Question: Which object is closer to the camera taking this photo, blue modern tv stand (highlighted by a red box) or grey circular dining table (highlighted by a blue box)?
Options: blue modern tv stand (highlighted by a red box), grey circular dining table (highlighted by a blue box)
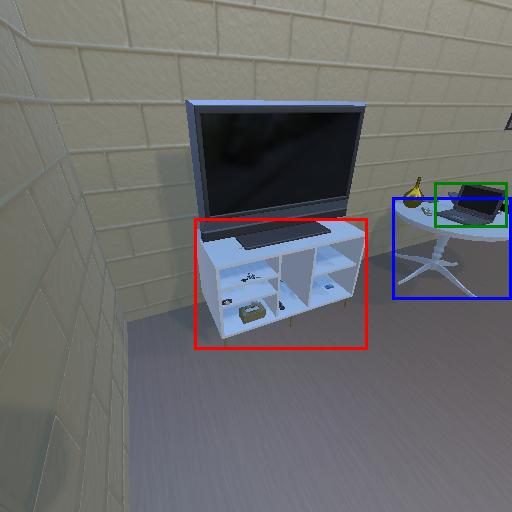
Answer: blue modern tv stand (highlighted by a red box)